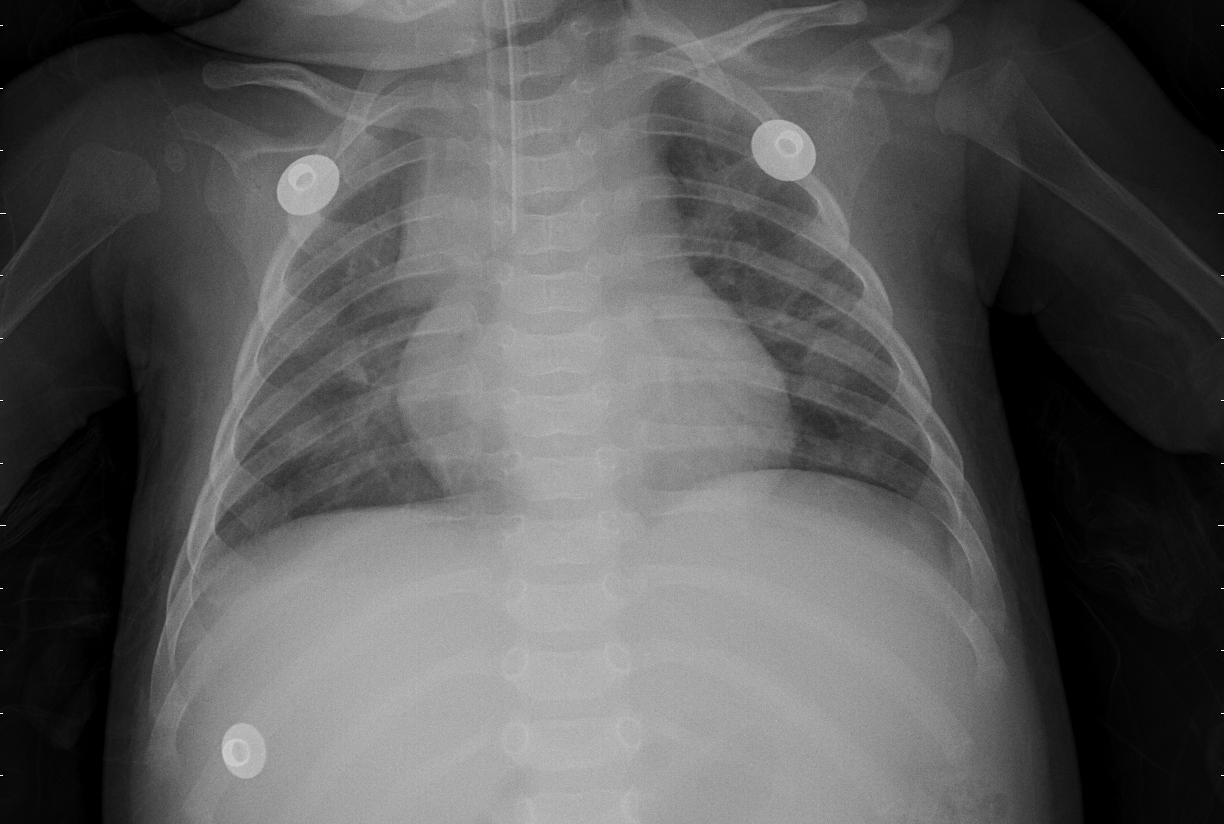
Diagnosis: PNEUMONIA